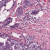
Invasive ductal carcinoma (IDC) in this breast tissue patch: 1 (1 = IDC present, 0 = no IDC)